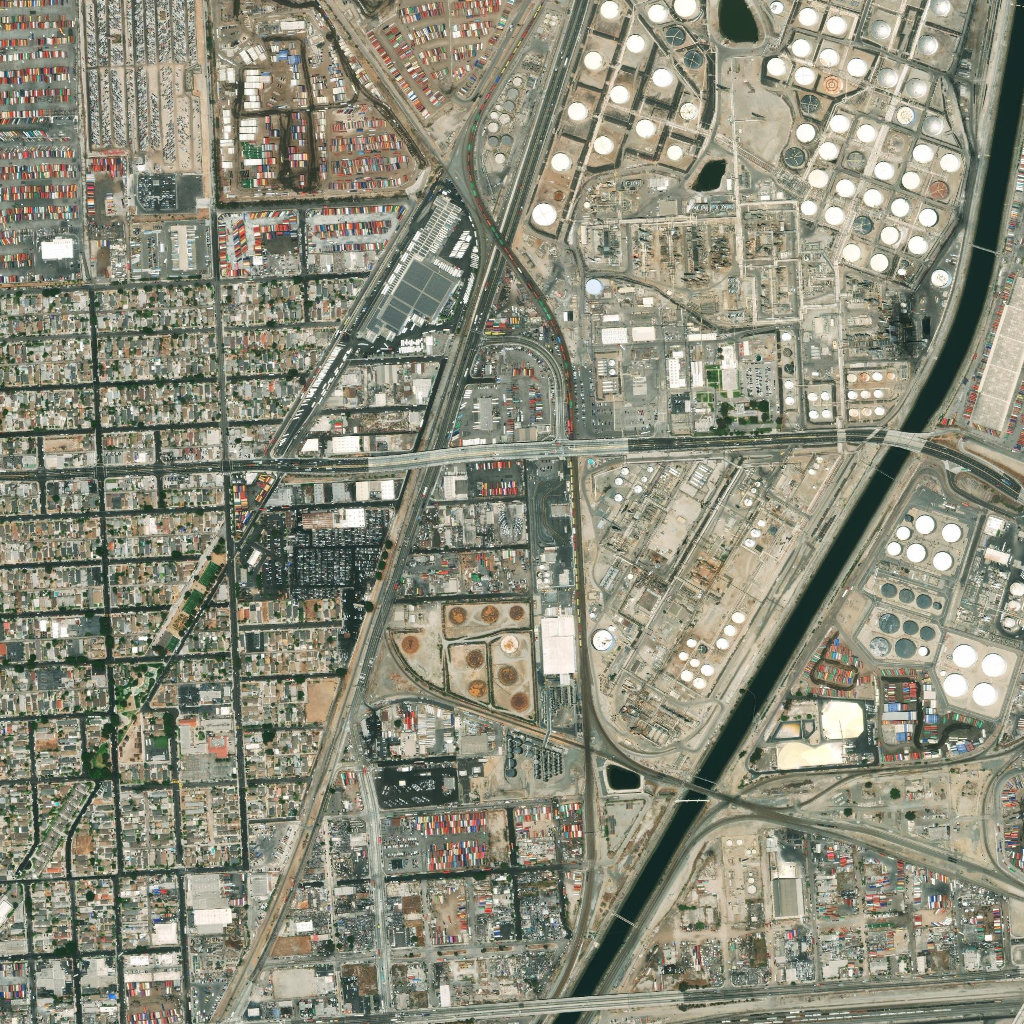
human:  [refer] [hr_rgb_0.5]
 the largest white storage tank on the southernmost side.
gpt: <box>[[94, 66, 97, 69, 0]]</box>